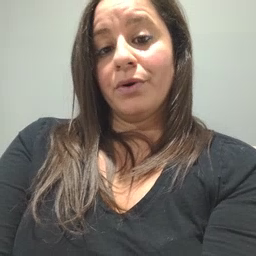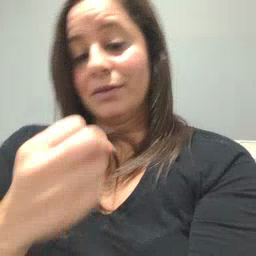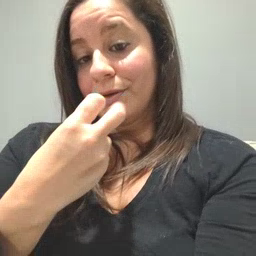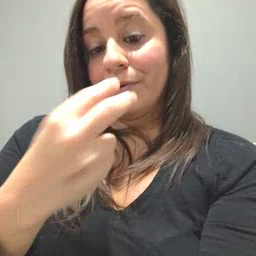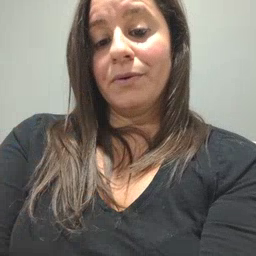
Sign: snack